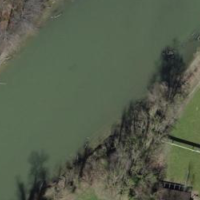
EUNIS habitat code: 15
Species observed at this site:
Filipendula ulmaria